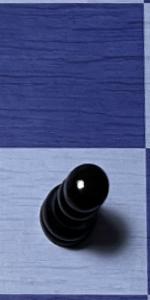
Label: Pawn_Black